Question: In Xcode4's Organizer Repository some of the icons can be different colors. What do they denote. For example what does this yellow dot mean?

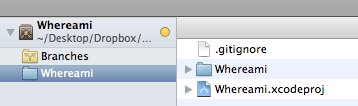
Answer: It is supposed to mean the connection to the repository is having some issues like authentication needed, but in case of Git, I suppose you can ignore it. Also have a look at the answer here: <URL>